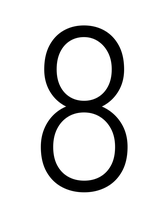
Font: Roboto_Condensed_Light